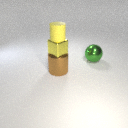
small yellow rubber cylinder above large brown metal cylinder